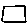
Label: square